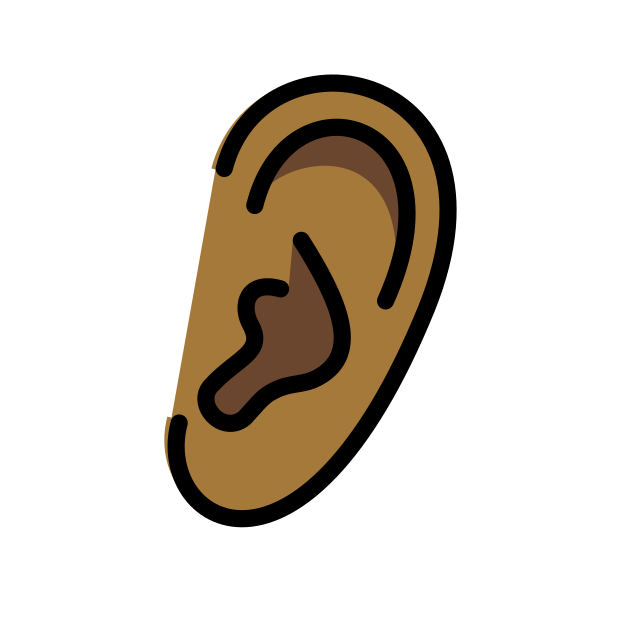
ear: medium-dark skin tone